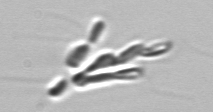
Label: Dinobryon